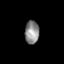
Tissue: lung
Cell type: Fibroblasts
Senescence score: 0.5616
Nuclear area (px): 321
Mean DAPI intensity: 138.576